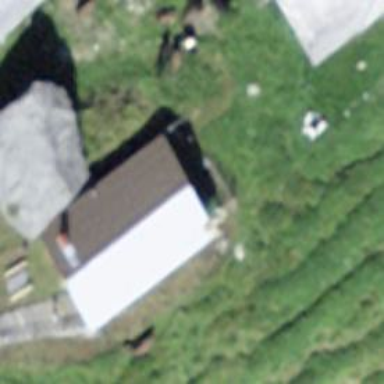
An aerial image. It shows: Cabin is depicted in the image.